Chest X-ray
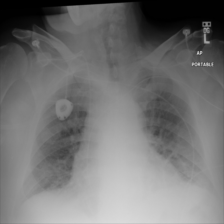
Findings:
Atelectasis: negative
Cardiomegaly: negative
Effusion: negative
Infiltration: negative
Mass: negative
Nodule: negative
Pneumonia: negative
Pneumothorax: negative
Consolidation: negative
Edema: negative
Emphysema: negative
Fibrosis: negative
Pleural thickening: negative
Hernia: negative